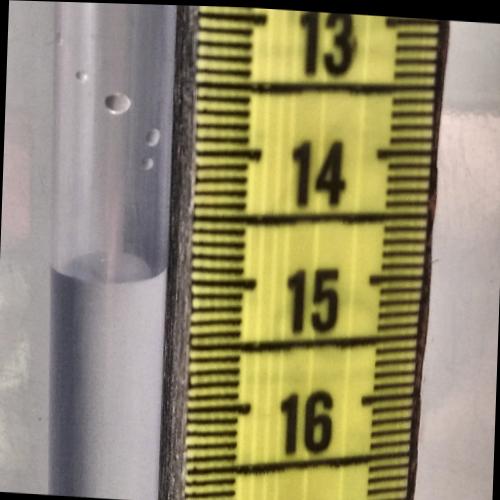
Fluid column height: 14.9 cm